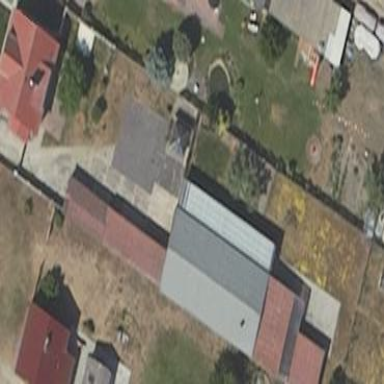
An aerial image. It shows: Shed building.